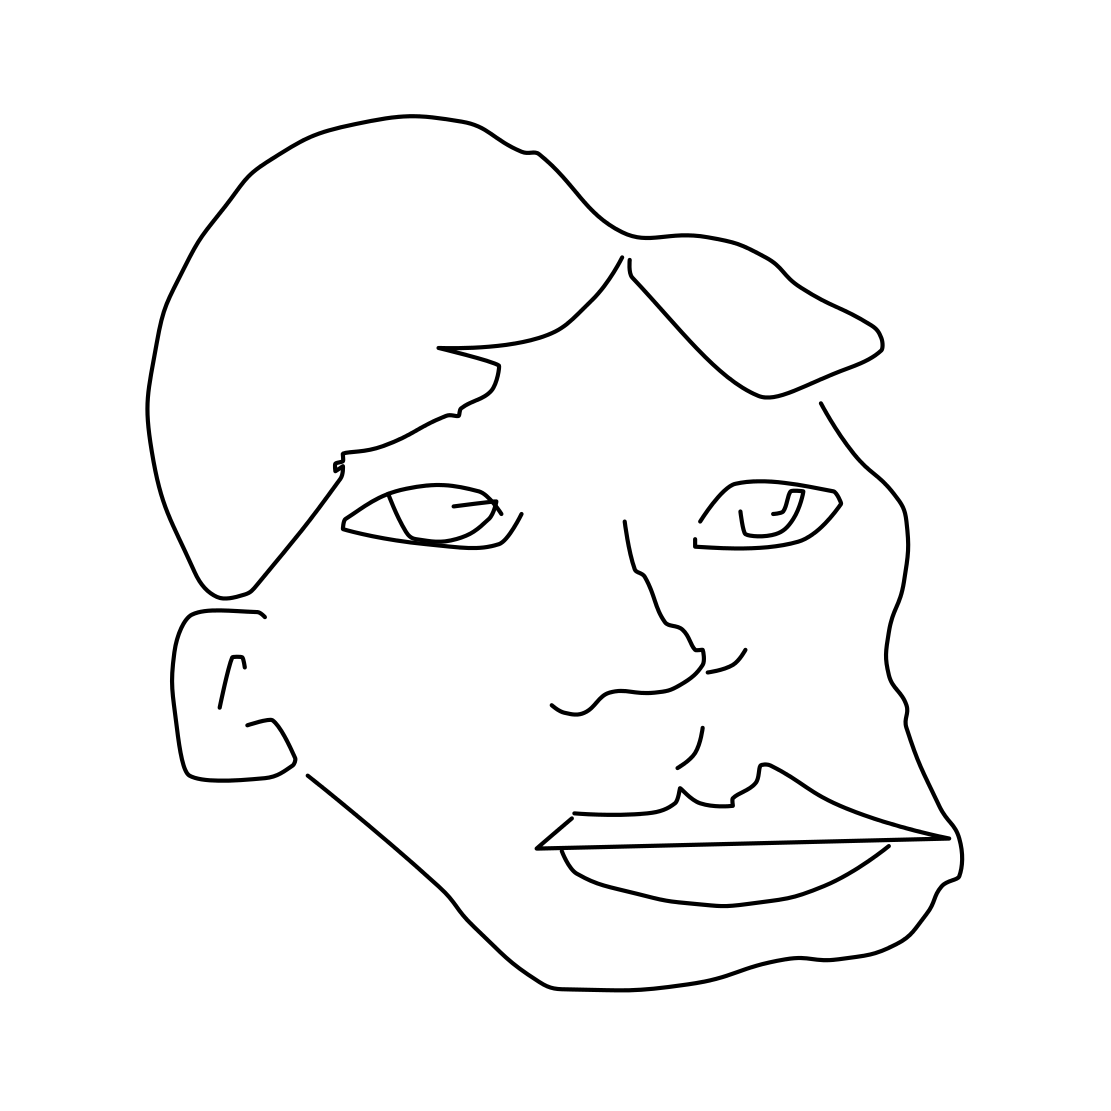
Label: head